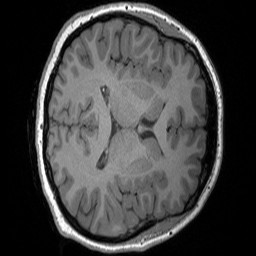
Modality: T1w
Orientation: axial
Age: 19
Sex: female
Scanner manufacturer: siemens
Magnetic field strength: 3 T
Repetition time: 1.9 s
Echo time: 0.00302 s